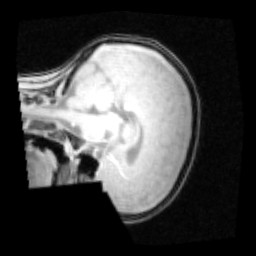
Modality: PDw
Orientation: sagittal
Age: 12
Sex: male
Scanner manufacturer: siemens
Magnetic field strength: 3 T
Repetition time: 0.25 s
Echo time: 0.00103 s